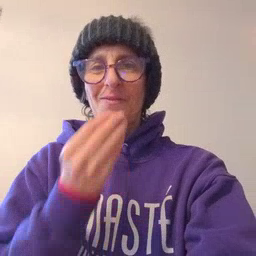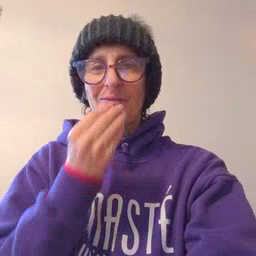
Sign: frog